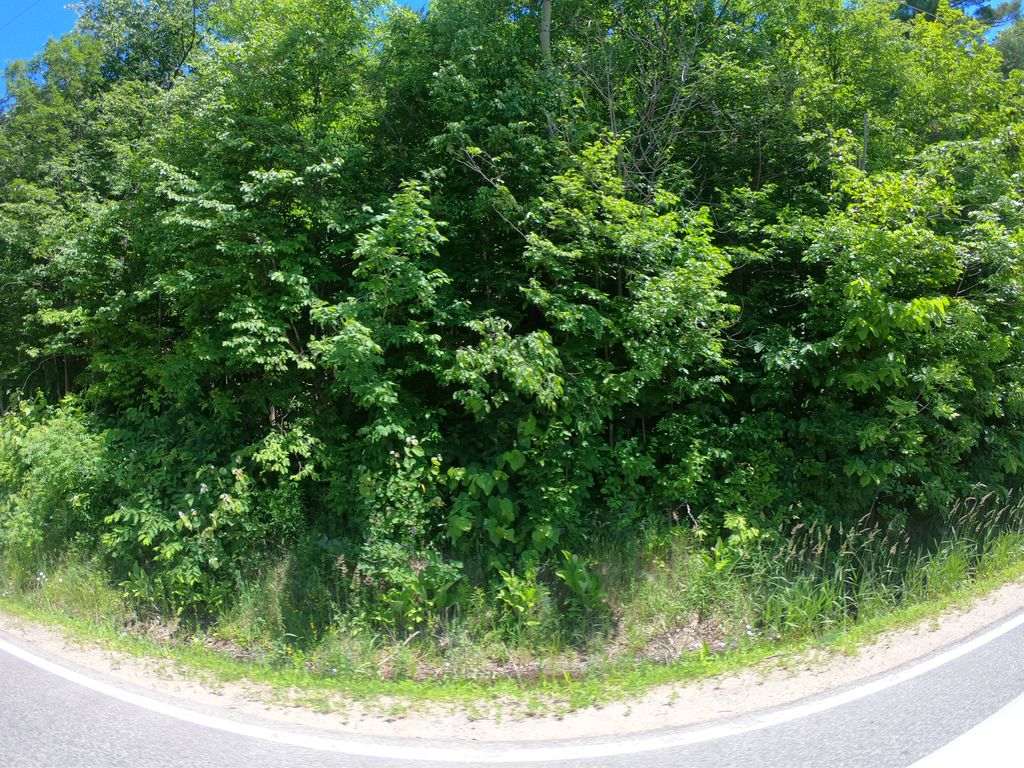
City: ottawa-gatineau